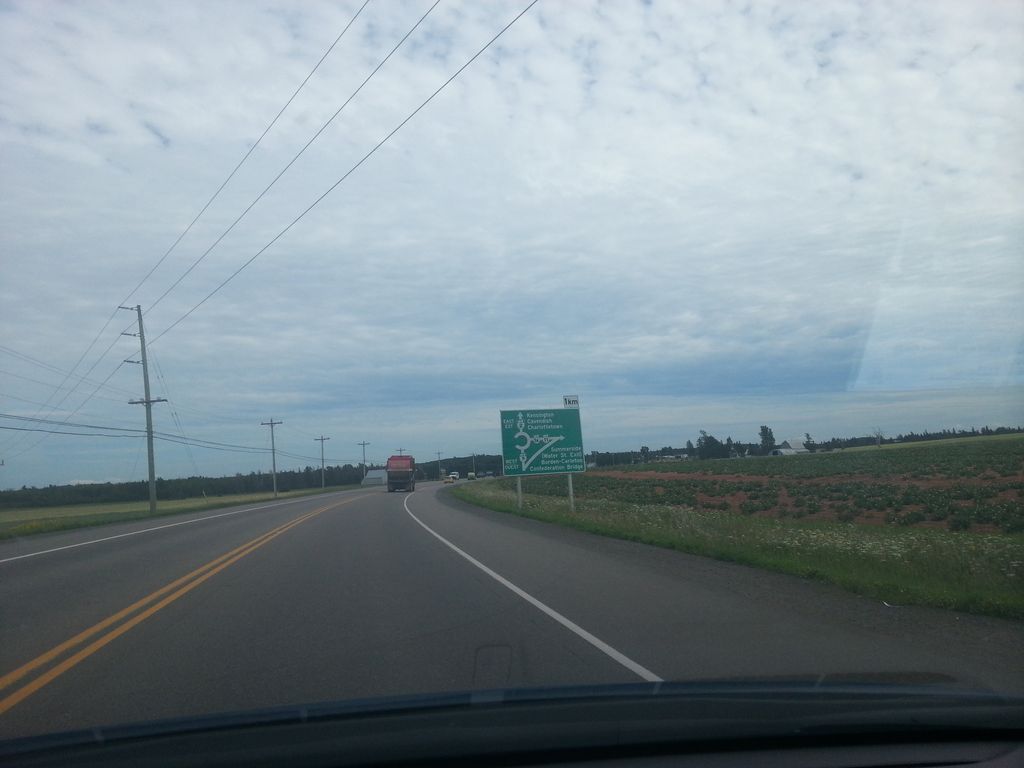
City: charlottetown